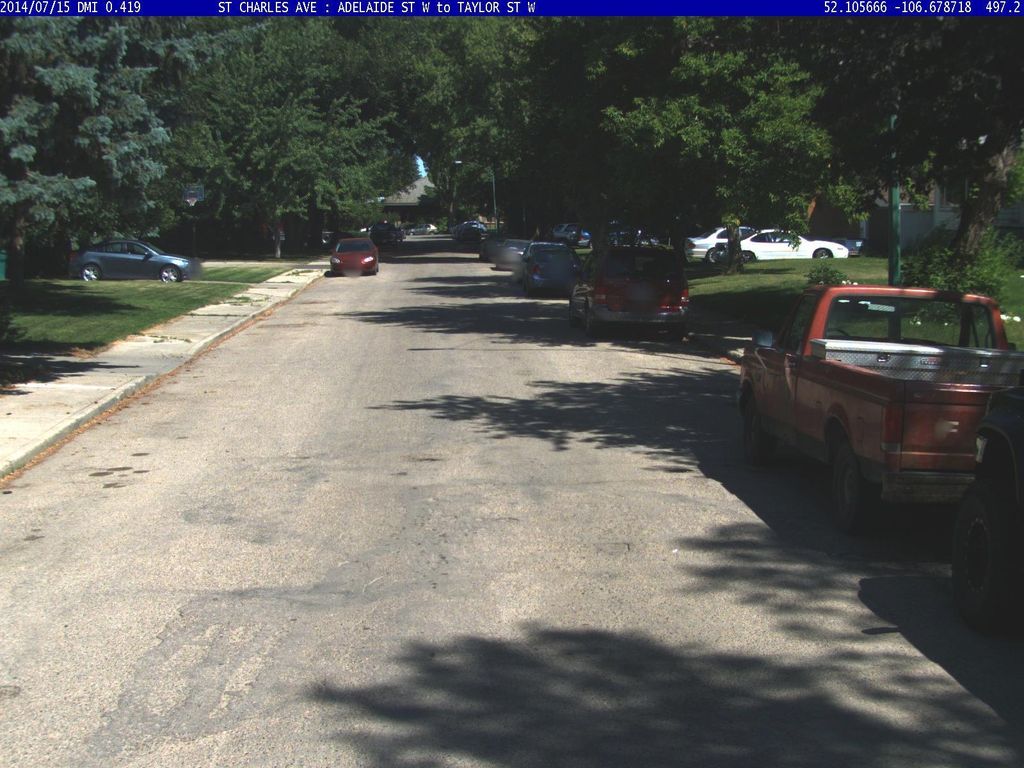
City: saskatoon